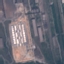
Label: Industrial